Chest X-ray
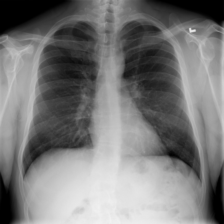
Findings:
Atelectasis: negative
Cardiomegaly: negative
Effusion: negative
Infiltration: negative
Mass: negative
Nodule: negative
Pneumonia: negative
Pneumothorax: negative
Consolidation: negative
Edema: negative
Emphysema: negative
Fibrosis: negative
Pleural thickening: negative
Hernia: negative